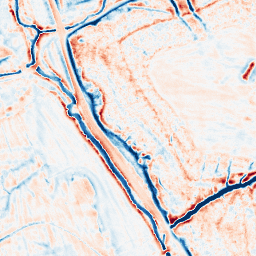
Category: edge_preserving
Decomposition family: bilateral
Decomposition parameters: d: 15
sigma_color: 25
sigma_space: 50
Upsampling method: sinc_blackman
Upsampling parameters: scale: 4
kernel_size: 16
Upsampling scale: 4